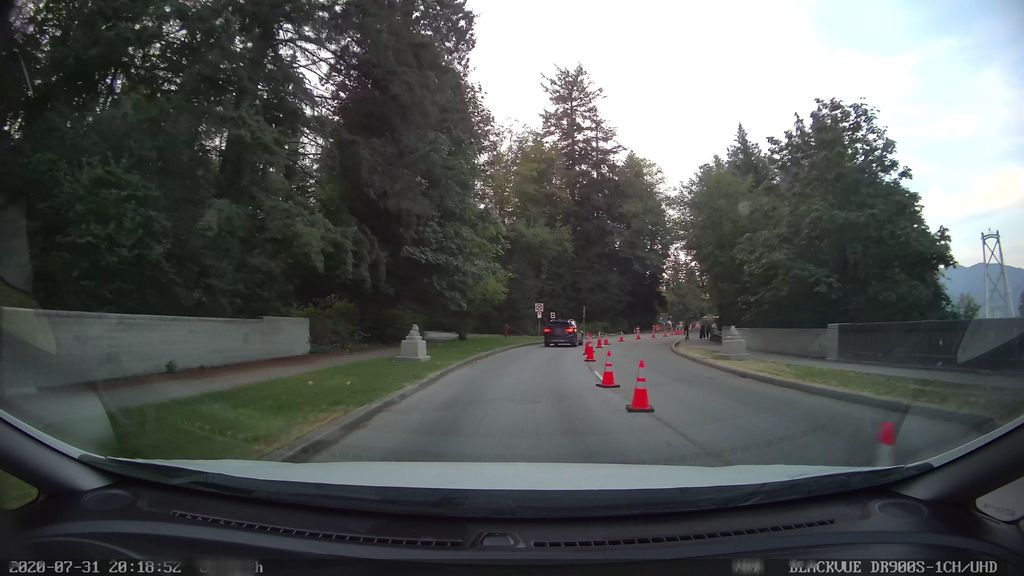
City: vancouver